Question: There are some blocks in the picture. Find the smallest square area that can place all the small blocks in the area in a suitable way without overlapping. Return the length of the square side.
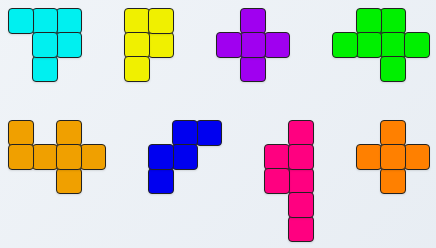
Answer: 8